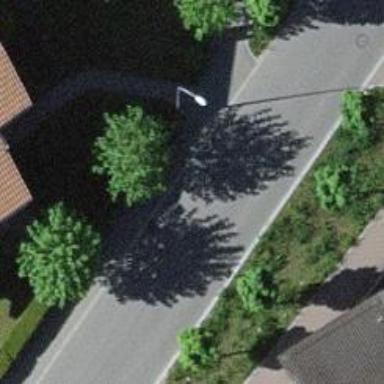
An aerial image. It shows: Sidewalk along the footway.